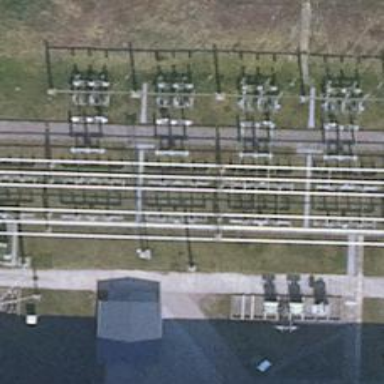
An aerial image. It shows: Power line carrying busbar.